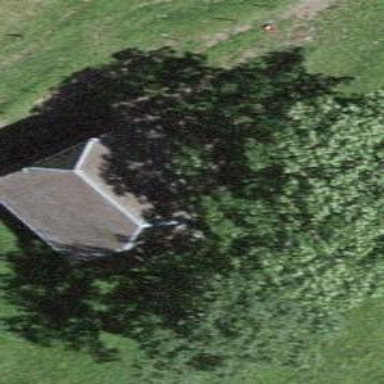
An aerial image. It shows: Farm auxiliary building.